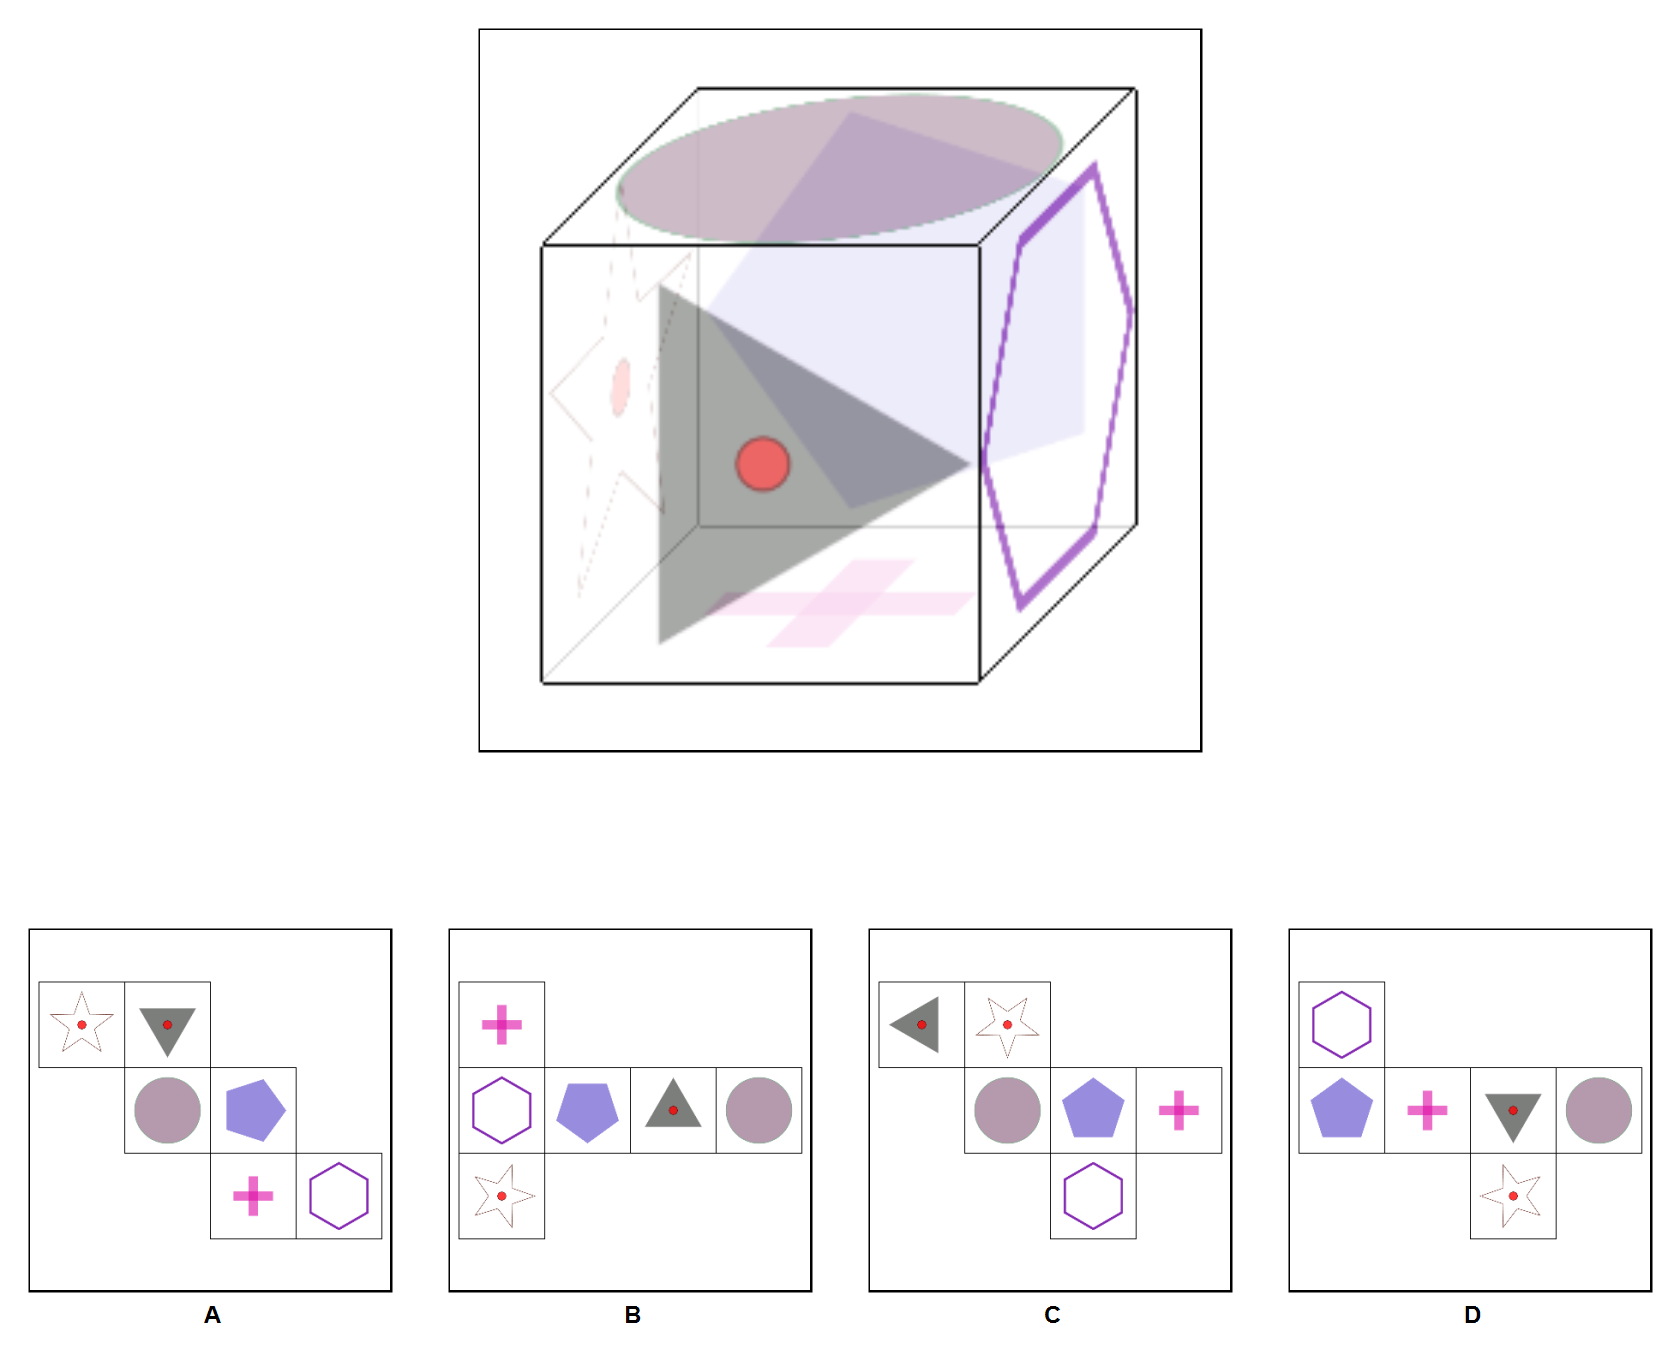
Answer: C